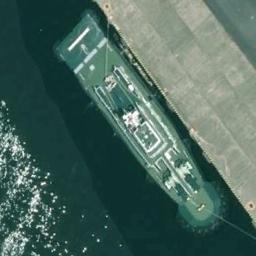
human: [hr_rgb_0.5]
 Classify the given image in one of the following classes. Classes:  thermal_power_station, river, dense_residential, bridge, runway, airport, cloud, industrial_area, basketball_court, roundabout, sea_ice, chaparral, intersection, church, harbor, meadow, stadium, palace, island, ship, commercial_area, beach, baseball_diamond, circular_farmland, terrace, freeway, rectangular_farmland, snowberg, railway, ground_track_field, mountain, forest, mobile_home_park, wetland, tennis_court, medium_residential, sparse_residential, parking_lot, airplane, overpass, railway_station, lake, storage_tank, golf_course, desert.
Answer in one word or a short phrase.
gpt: ship